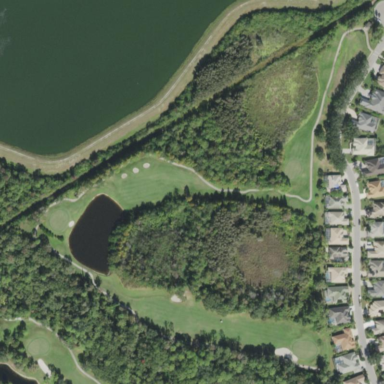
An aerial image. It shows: Golf course.